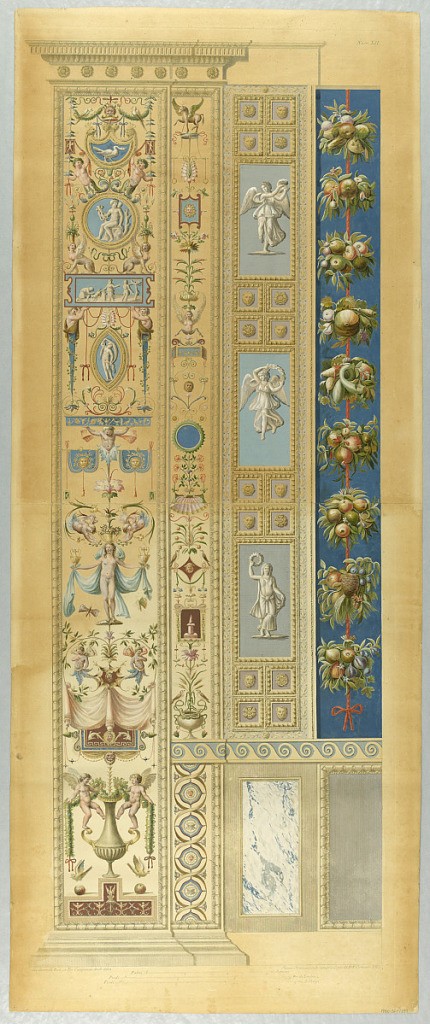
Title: Wall Decoration, Plate XII from Le loggie di Rafaele nel Vaticano (Raphael's Loggia in the Vatican)
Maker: Giovanni Volpato, Italian, 1733 - 1803
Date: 1772–1777
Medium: Brush and watercolor, gouache over etching on white wove paper
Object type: Print
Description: Grotesque decoration.